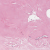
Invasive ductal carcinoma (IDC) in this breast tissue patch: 0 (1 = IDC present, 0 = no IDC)